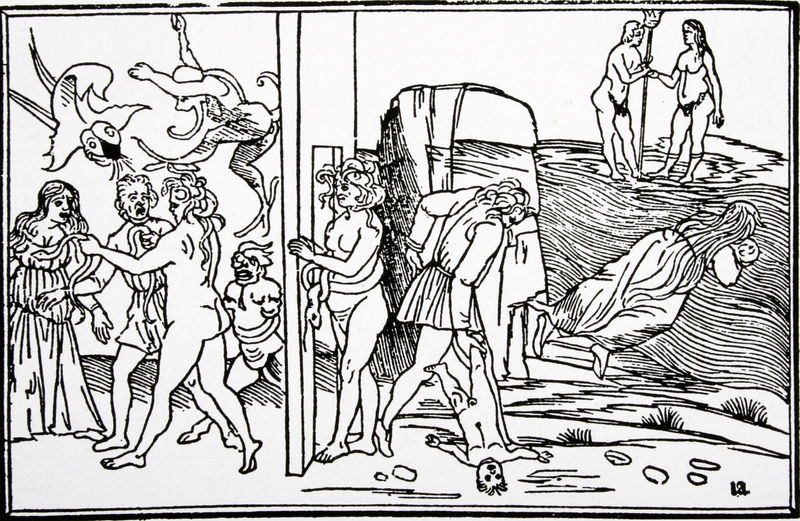
Titel: Metamorphosen des Ovid. Athamas und Ino
Künstler: (Anonym) Venezianisch
Standort: München:
Institution: Bayerische Staatsbibliothek
Schlagwörter: baum, flügel, mann, nackt, vogel, wasser, weiß, akte, fluss, frauen, menschen, see, ufer, frau, haar, kleid, kleider, männer, raum, rücken, schwarz, skizze, szene, tür, zeichnung, gras, haus, tier, wiese, leute, rock, bibel, geschichte, kleidung, mord, stein, steine, tod, bach, hügel, büsche, gewässer, boden, insel, land, haare, kind, personen, fliegen, kinder, affe, holzschnitt, schrift, papier, zwei, schuhe, stab, grafik, graphik, schattierung, baby, figuren, strom, karikatur, besen, nackte, junge, tor, adam, eva, nacktheit, paradies, knabe, schwimmen, nakt, druck, druckgrafik, hochdruck, schraffur, schraffuren, holzstich, radierung, stich, illustration, strafe, holzdruck, schlange, grasbüschel, mythologie, tinte, öffnung, sündenfall, apokalypse, christlich, hölle, qual, teufel, faun, ermordung, mittelalter, fabelwesen, eand, medusa, schlangen, büschel, sünde, vertreibung, szenen, adam und eva, ungeheuer, drachen, drache, landstrich, hexe, hexen, monster, groteske, affen, kain, masken, tiefdruck, nckt, trennwand, buchillustration, folter, bestien, simultandarstellung, sartyr, gekleidet, adame, va eden, verreibung, tote kinder, foter, akt schlange, wasserprobe